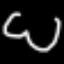
Label: clock